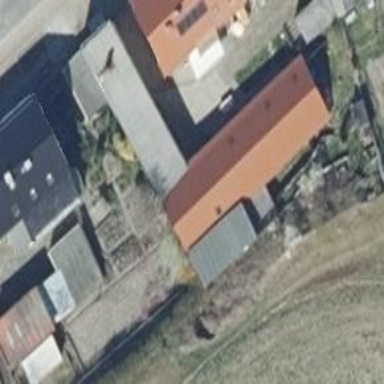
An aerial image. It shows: Building with flat dark grey roof.